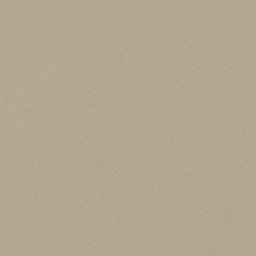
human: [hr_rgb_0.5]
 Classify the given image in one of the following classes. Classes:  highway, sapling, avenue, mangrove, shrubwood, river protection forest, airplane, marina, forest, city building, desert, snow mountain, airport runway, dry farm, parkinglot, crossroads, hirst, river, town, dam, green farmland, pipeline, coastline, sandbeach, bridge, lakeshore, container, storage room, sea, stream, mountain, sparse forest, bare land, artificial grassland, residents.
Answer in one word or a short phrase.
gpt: desert